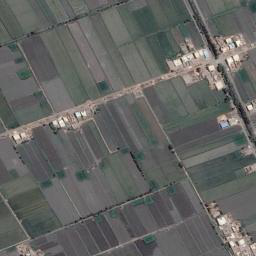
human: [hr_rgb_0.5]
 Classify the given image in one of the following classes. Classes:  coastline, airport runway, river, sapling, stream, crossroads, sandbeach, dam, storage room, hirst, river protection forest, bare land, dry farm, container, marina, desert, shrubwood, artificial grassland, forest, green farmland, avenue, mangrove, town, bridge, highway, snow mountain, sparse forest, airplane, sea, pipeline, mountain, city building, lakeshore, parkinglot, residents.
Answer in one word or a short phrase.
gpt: green farmland